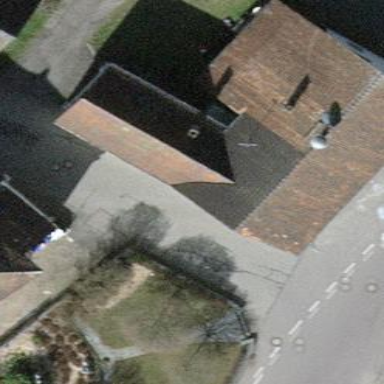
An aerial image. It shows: Town hall building.